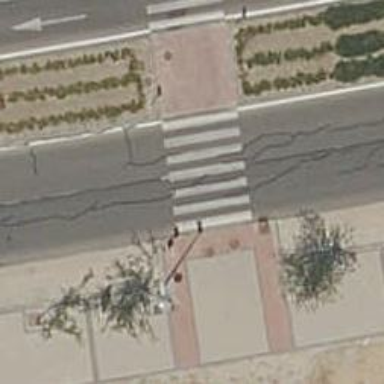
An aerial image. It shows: Zebra crossing on the road.